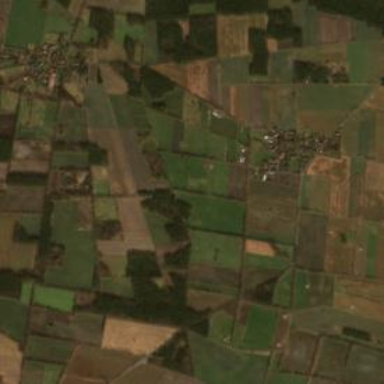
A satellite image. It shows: Picturesque farmland scene.